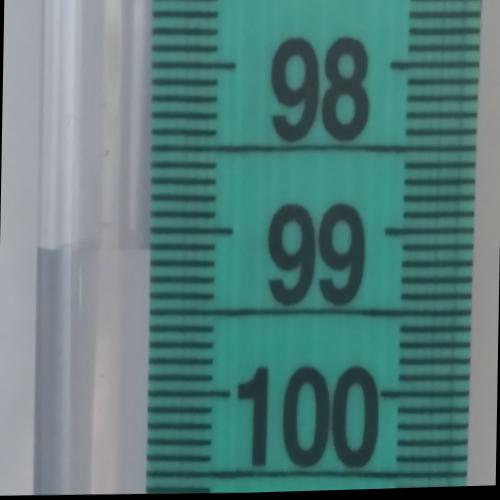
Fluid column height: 99.1 cm